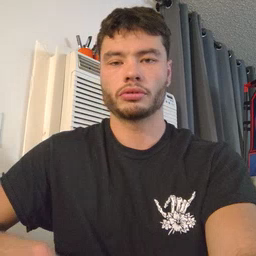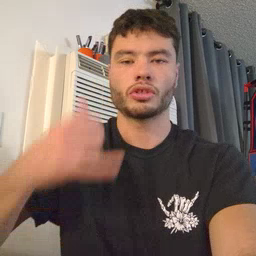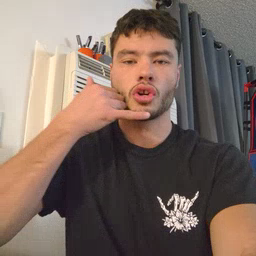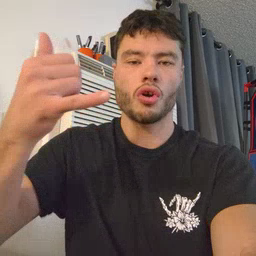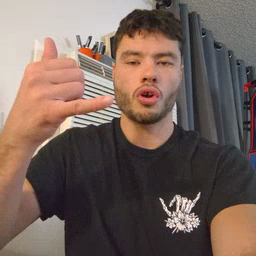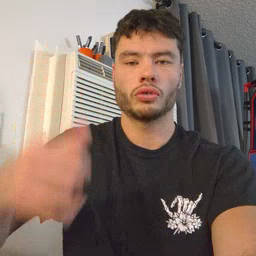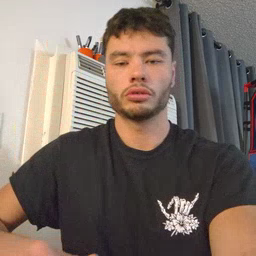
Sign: callonphone